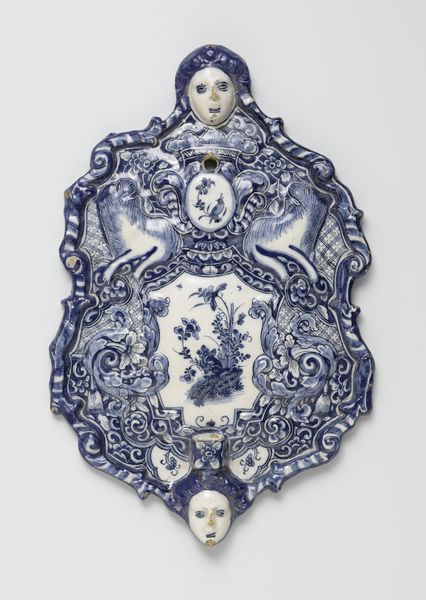
Titel: Twee achterplaten van wandarmen
Standort: Amsterdam
Institution: Rijksmuseum
Schlagwörter: femme, fleurs, bleu, lion, chinoiserie, mer, faience, marin, tête, montre, lions, décors, arabesque, pasque, affrontés